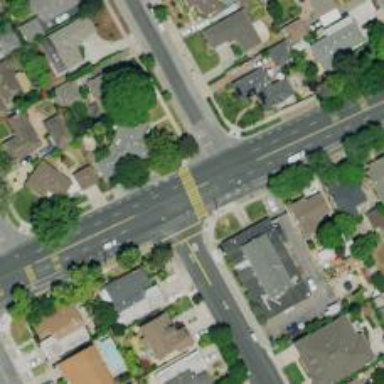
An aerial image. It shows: Marked road crossing.